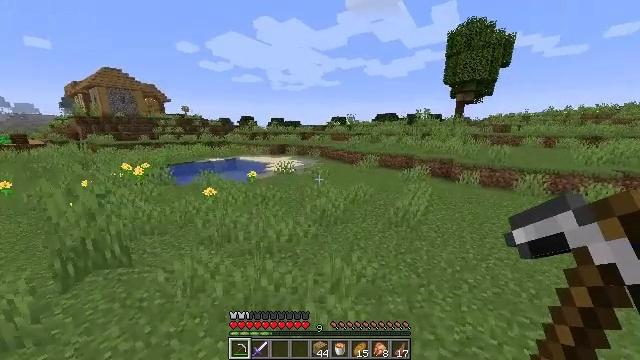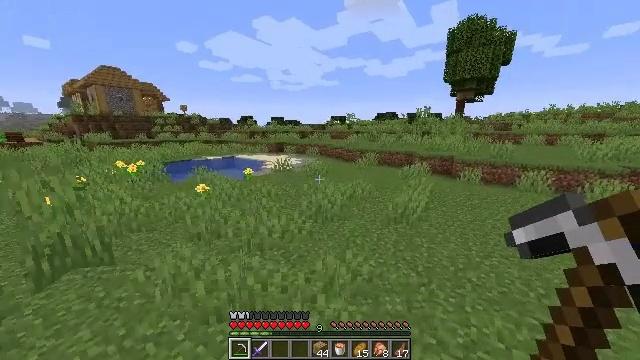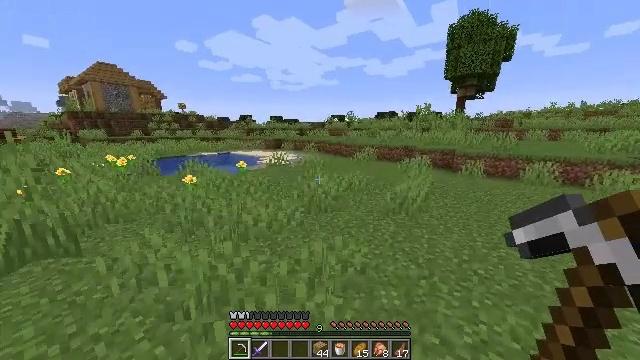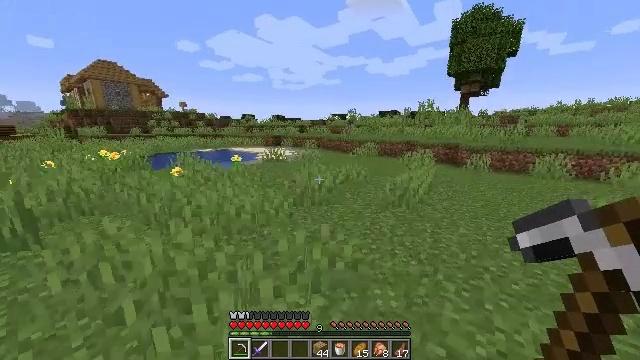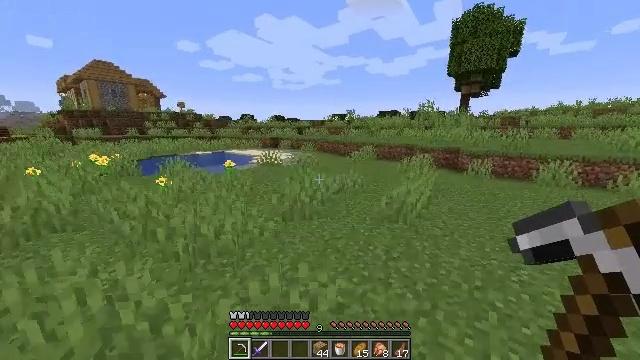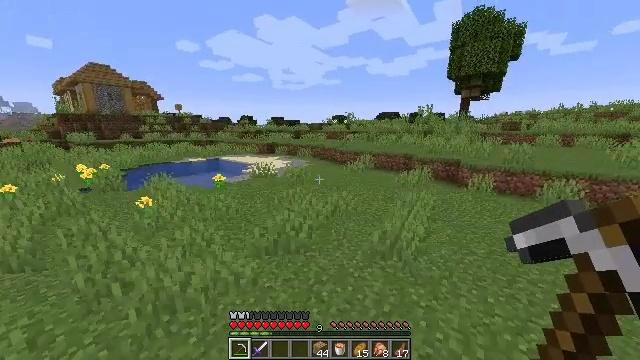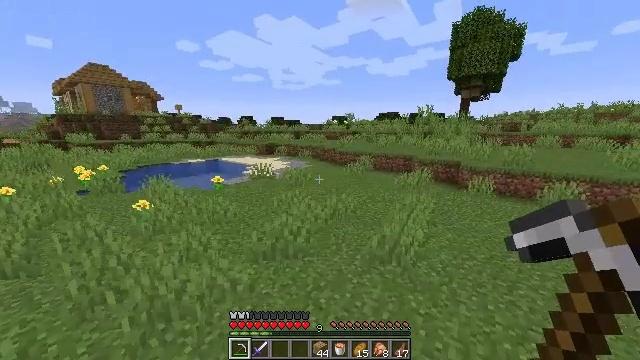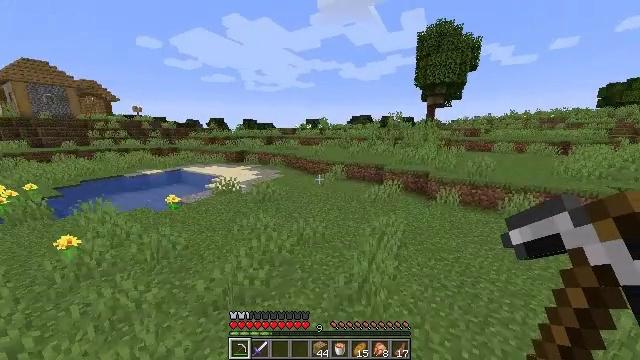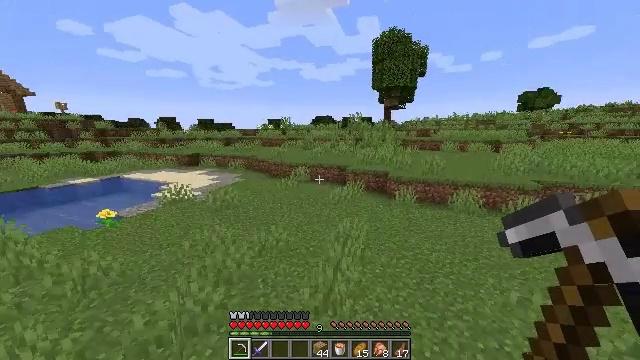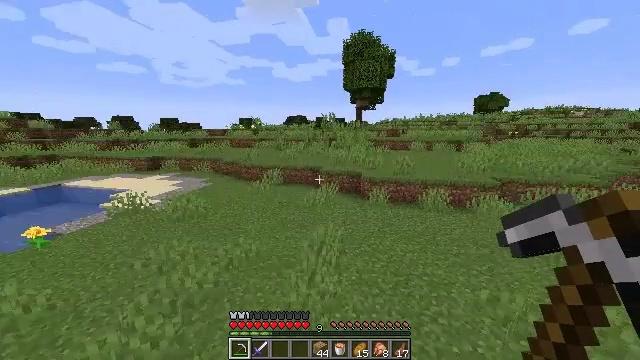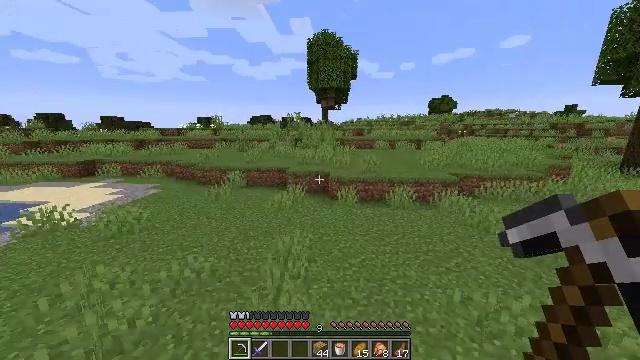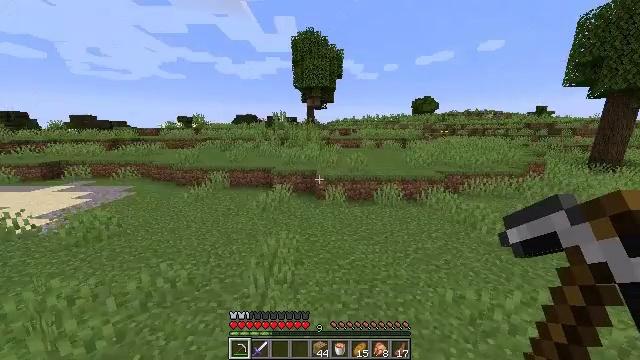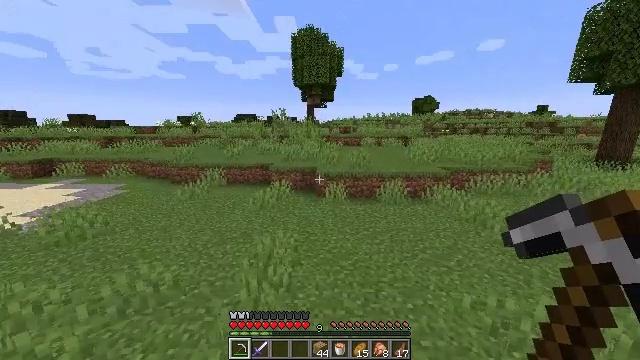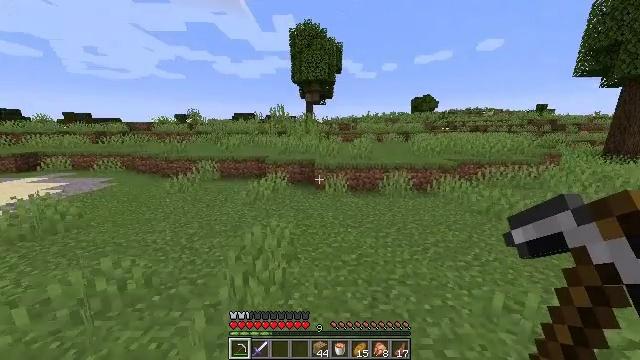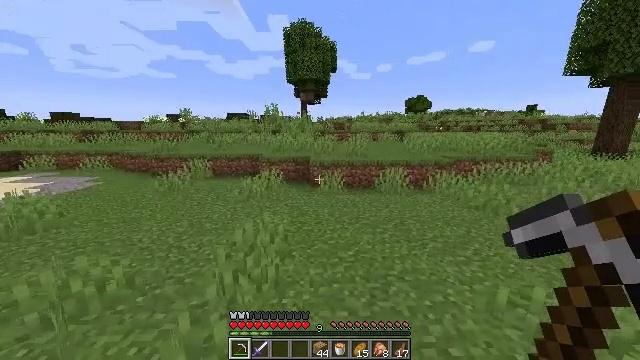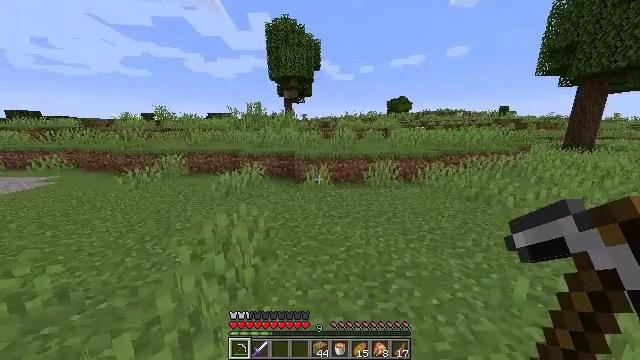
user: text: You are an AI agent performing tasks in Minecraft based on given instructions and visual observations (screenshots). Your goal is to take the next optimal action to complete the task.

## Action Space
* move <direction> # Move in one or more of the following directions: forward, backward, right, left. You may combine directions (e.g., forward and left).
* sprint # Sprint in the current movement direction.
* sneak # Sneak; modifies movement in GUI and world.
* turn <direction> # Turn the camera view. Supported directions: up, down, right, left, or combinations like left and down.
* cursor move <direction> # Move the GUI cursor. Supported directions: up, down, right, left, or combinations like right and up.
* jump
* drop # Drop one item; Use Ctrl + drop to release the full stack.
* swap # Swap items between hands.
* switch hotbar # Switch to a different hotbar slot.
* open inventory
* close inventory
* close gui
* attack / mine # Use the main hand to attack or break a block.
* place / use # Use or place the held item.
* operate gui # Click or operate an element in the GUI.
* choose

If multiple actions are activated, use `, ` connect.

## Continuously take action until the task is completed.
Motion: motion action
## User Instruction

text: Remove layers of soul soil.
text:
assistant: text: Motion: move forward and move right, sprint, jump
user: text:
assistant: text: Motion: move forward and move right, sprint, jump
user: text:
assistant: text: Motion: move forward and move right, sprint, jump
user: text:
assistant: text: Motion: move forward and move right, sprint, jump
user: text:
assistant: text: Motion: move forward and move right, sprint, jump
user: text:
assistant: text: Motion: move forward and move right, sprint, jump
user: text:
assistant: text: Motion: move forward and move right, sprint, turn right, jump
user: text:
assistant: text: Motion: move forward and move right, sprint, turn right, jump
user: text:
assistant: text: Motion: move forward and move right, sprint, turn right, jump
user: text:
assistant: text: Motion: move forward, sprint, turn right, jump
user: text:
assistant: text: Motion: move forward, sprint, turn right, jump
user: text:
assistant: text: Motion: move forward, sprint
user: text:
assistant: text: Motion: move forward, sprint
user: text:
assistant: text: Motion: move forward, sprint, turn right, jump
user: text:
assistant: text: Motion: move forward, sprint, turn right, jump
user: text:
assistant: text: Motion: move forward, sprint, turn right, jump
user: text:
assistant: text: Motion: move forward, sprint, jump
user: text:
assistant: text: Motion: move forward, sprint, jump
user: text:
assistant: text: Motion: move forward, sprint, jump
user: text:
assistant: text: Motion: move forward, sprint, jump
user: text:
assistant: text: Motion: move forward, sprint
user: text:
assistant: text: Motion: move forward, sprint
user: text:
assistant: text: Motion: move forward, sprint
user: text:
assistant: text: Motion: move forward, sprint
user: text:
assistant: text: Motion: move forward, sprint
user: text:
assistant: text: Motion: move forward, sprint
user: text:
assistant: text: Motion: move forward, sprint
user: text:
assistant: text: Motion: move forward, sprint
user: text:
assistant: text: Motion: move forward, sprint
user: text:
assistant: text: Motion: move forward, sprint